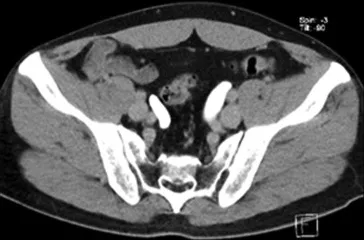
CT urogram delayed phase. (B) Dilated bilateral distal ureters.
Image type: radiology (ct)